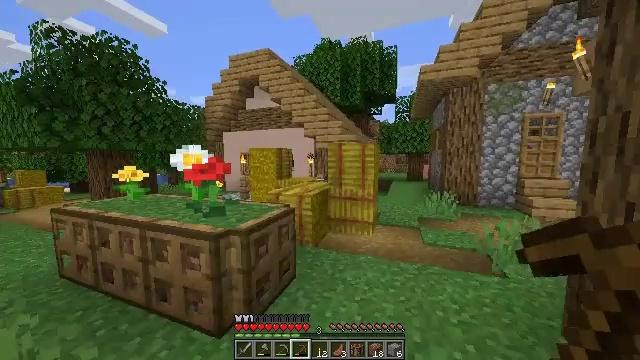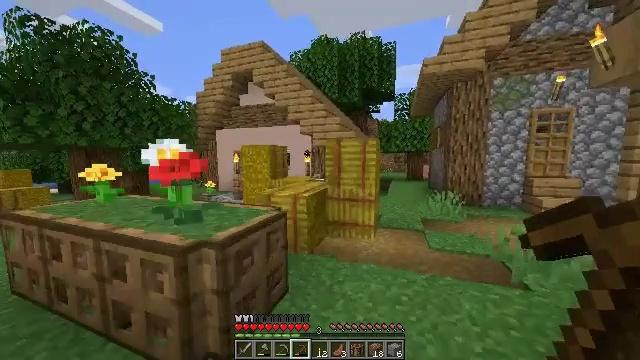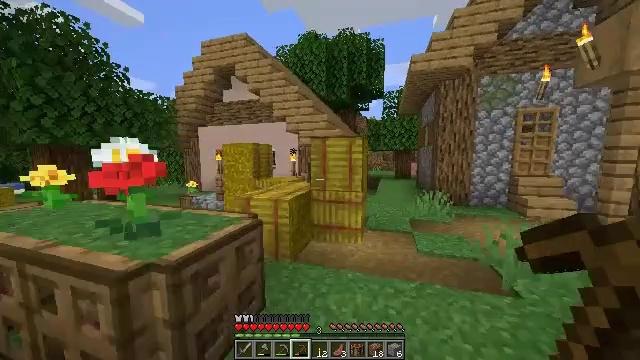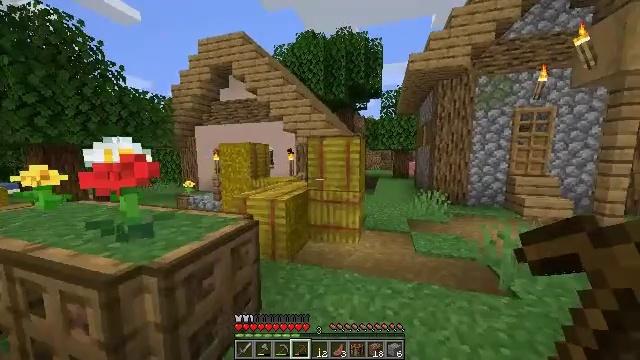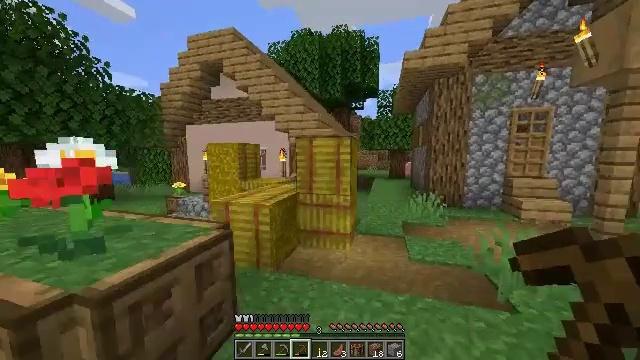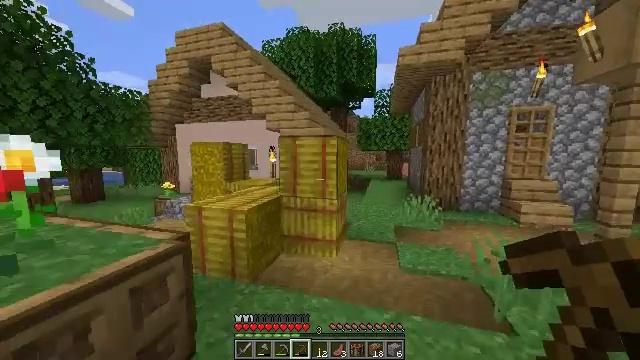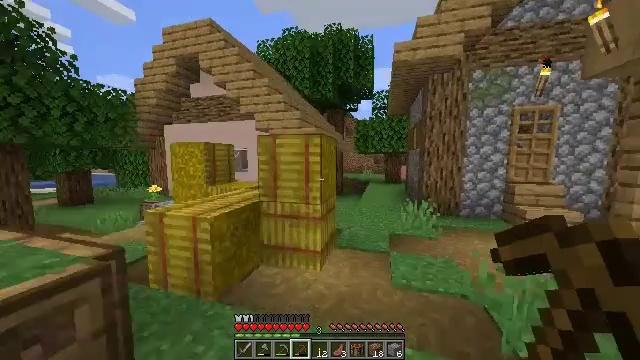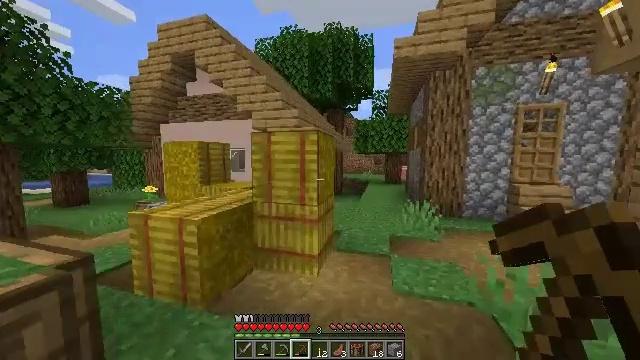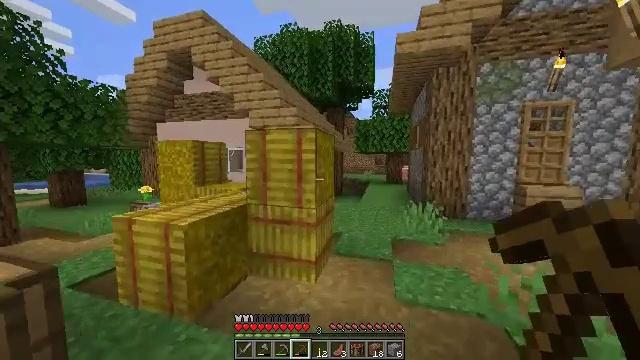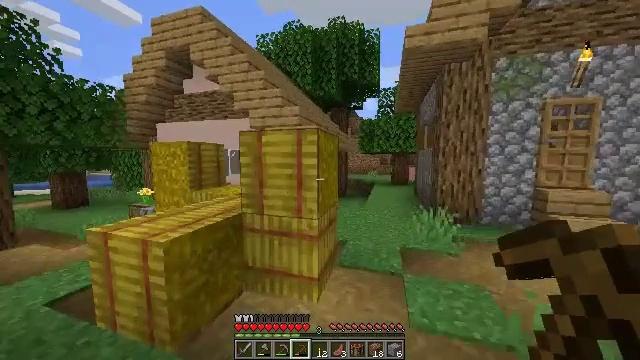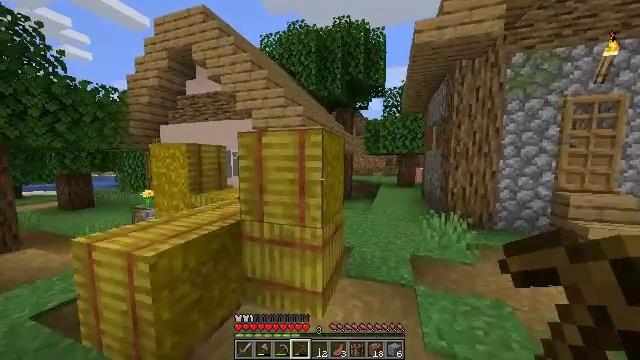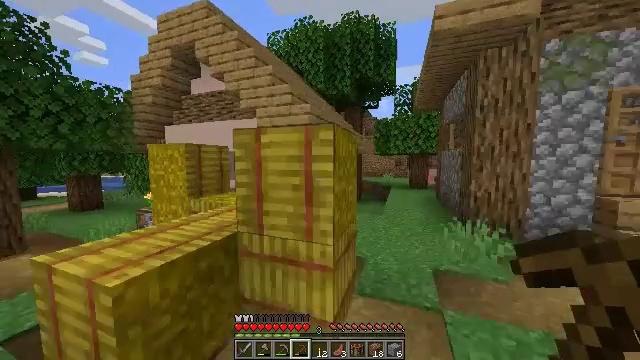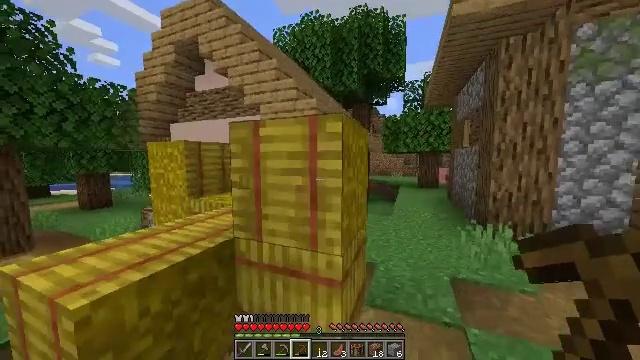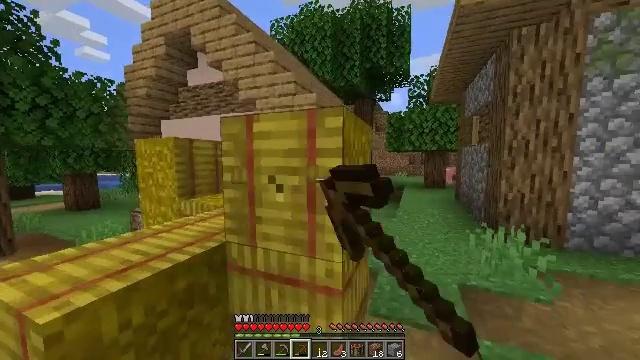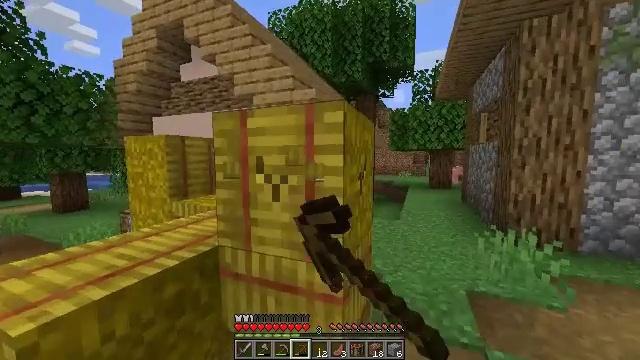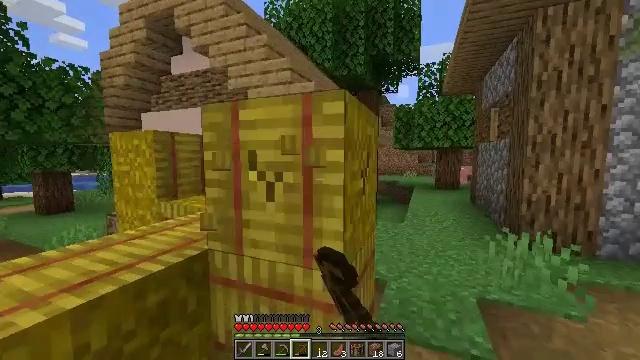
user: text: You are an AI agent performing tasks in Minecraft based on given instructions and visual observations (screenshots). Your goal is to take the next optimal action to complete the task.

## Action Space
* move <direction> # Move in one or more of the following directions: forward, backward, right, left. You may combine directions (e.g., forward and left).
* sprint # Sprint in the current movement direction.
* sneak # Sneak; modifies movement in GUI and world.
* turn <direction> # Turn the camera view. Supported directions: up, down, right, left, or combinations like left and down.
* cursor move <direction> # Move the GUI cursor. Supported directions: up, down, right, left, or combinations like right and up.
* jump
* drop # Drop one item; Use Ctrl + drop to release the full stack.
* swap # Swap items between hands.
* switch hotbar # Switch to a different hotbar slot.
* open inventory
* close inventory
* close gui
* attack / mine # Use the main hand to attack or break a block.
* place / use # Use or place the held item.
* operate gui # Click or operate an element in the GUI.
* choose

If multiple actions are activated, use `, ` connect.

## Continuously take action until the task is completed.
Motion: motion action
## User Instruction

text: Gather hay blocks from the farm.
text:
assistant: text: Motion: move forward
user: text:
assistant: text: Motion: move forward and move right, turn right
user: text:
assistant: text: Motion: move forward and move right
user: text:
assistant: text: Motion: move forward and move right
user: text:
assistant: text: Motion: move forward and move right
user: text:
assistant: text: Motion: move forward
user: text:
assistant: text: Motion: move forward
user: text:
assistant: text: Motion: move forward
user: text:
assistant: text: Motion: move forward, turn left
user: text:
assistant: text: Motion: move forward, turn left
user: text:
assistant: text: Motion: move forward, turn left
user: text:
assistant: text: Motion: turn left, attack / mine
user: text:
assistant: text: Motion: attack / mine
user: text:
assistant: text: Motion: attack / mine
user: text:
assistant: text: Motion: attack / mine
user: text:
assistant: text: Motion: attack / mine
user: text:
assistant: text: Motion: attack / mine
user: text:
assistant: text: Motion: attack / mine
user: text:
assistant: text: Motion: attack / mine
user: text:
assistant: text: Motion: attack / mine
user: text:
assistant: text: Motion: attack / mine
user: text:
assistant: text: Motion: attack / mine
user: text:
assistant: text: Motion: attack / mine
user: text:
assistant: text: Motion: attack / mine
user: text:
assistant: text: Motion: attack / mine
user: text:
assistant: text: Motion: attack / mine
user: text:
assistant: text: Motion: attack / mine
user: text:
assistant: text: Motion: attack / mine
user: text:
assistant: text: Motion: attack / mine
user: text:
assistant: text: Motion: turn down, attack / mine